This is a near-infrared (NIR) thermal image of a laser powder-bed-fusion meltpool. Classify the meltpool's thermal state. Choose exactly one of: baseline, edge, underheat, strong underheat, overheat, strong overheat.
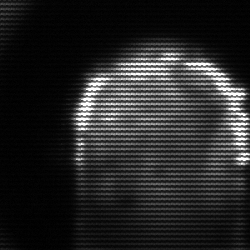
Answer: baseline